Question: I'm currently working on a Registration System using Excel.
So I have a '.xlsm' file which users access for registration.
I have a '.xlsb' file as my database.
Both files are located in a 'Network Drive' where multiple users can access.
1. Collect Info from user.
2. Open the database (.xlsb file) and then write info then close and save.
3. I included a routine that will check if the .xlsb file is open, and if so you cannot register.
4. I also included a routine that will send notification email to me if somebody made a successful registration. The email provided a link to the .xlsb file.
This is my problem.
Above set-up works fine.
But suddenly, I cannot proceed with registration because it says that the file is in use (the '.xlsb' file).
So I checked the file in the 'Network Drive' and open it manually and below appears:

Normally, when I encouter above, I chose 'Notify' and after 5-10 secs, a read-write notification will pop-up.
This time it did not. I waited, and lasted 5 minutes and the read-write notification never came.
With this, the registration '.xlsm' doesn't work anymore since the system like triggered a lifetime 'file-in-use' status on my '.xlsb' file.
1. How do I fix this?
2. How can I avoid this from happenning.
3. Is there a way to track where the file is currently linked?
If you need to take a look at my codes, I'll provide it.
I just think that the problem does not lie there so I did not post any.
If you have any clarifications, just comment it out.
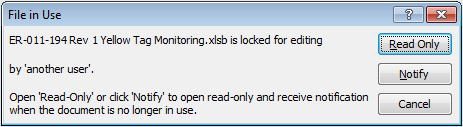
Answer: A workaround I put up is to use 'ADODB' in accessing the '.xlsb' file. That eliminated the need to open/close the file.
I soon migrated the entire system to Access, with a properly set up front and back end database. Posted this as answer for those trying to do the same thing as a pointer for a possible solution.